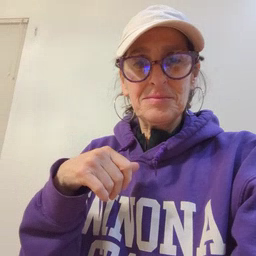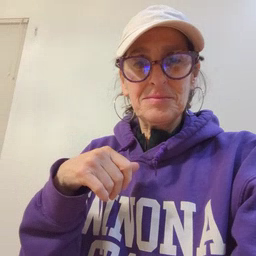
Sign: cow